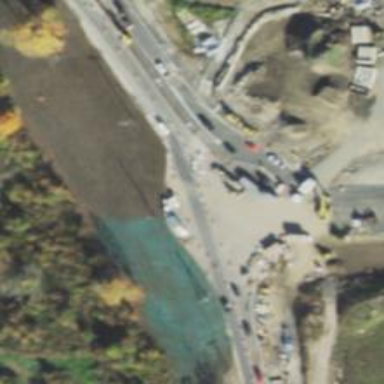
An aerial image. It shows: Secondary road leading to roundabout.